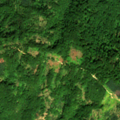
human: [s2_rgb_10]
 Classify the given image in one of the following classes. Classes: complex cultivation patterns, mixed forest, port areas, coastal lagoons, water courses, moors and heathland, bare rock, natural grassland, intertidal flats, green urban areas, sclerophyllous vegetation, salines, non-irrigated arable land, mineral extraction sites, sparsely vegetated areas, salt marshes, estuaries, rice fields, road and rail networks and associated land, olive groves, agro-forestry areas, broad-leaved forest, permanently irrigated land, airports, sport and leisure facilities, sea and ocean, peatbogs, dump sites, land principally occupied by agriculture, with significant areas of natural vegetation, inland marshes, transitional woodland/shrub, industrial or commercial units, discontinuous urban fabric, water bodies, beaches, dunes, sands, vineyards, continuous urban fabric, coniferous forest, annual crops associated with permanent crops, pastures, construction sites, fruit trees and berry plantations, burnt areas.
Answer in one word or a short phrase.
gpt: broad-leaved forest, transitional woodland/shrub